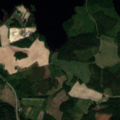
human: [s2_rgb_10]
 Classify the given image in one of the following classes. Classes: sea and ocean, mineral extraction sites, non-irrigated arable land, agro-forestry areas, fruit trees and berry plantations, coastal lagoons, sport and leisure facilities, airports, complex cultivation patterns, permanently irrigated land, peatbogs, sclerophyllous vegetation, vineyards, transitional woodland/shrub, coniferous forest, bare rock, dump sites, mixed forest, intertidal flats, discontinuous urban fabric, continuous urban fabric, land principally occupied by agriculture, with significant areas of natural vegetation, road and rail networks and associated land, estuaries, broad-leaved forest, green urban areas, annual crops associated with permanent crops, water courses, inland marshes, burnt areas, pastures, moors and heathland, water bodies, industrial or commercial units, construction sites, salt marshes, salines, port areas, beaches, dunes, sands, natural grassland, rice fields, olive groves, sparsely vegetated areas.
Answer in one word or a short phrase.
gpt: land principally occupied by agriculture, with significant areas of natural vegetation, coniferous forest, mixed forest, water bodies